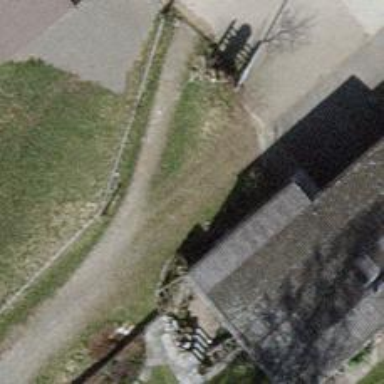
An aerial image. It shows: Gate.